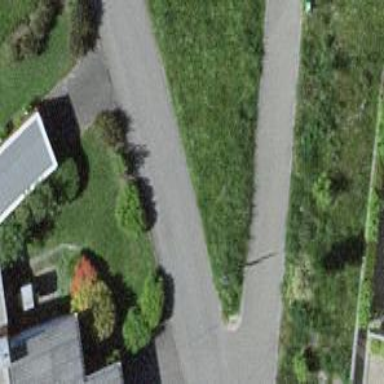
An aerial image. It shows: Residential road.